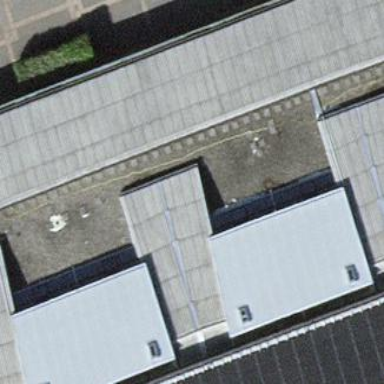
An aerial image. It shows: The building has flat roof with light grey color.